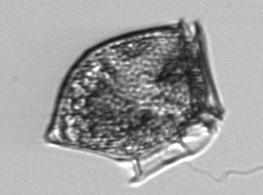
Label: Dinophysis_norvegica